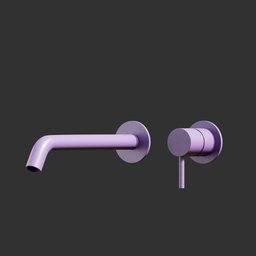
Label: appliances